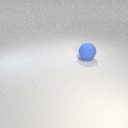
large blue rubber sphere